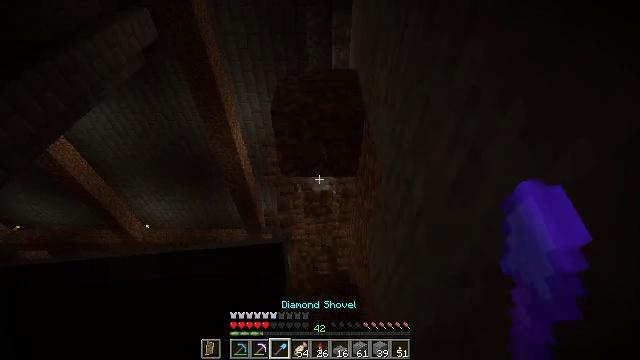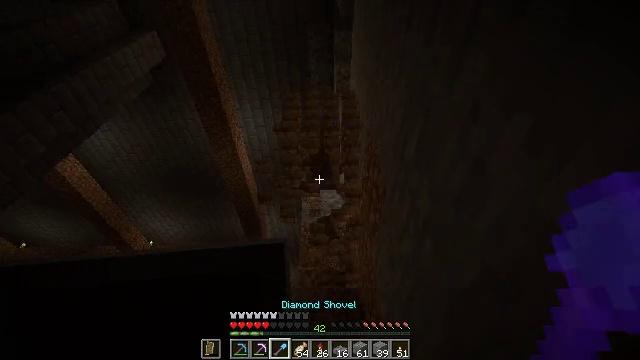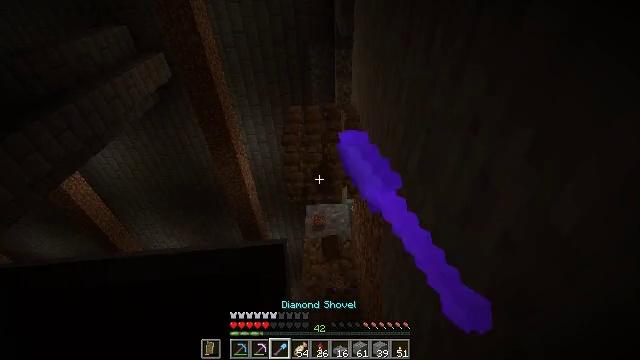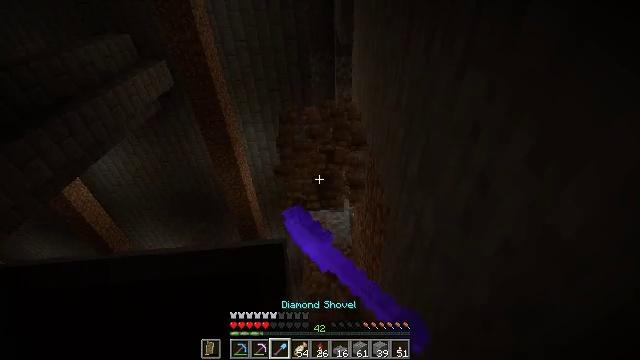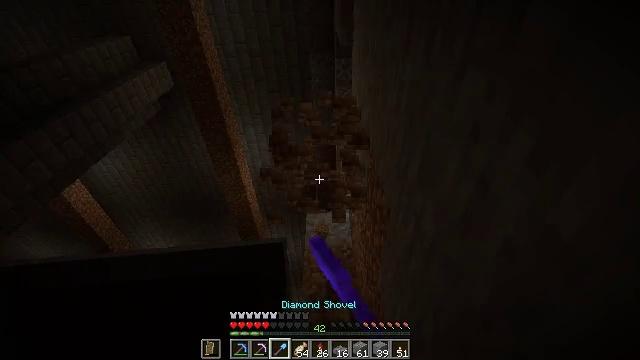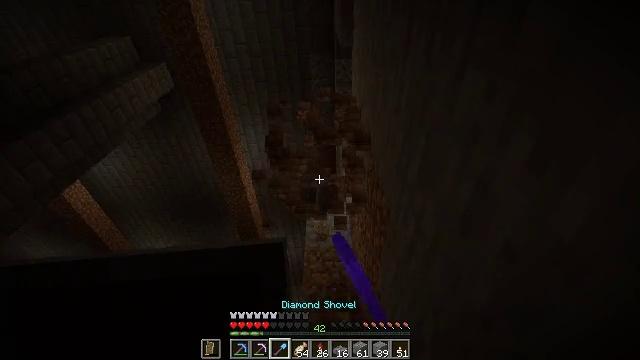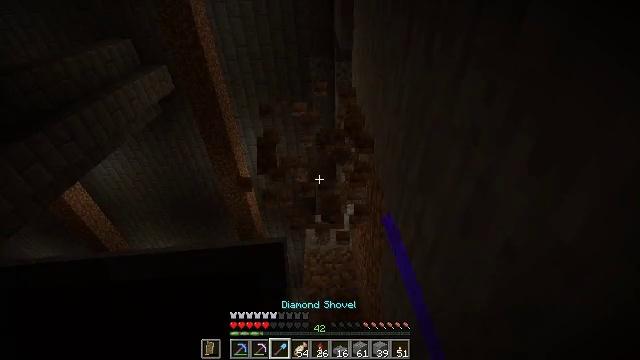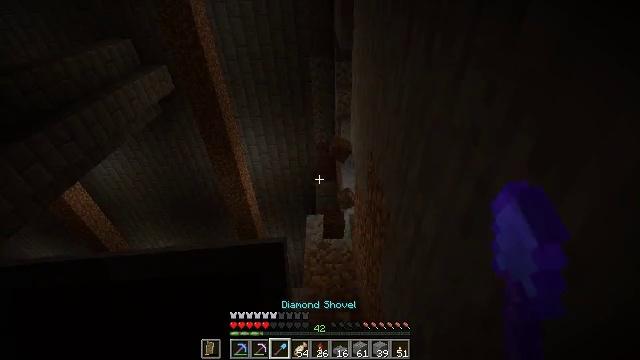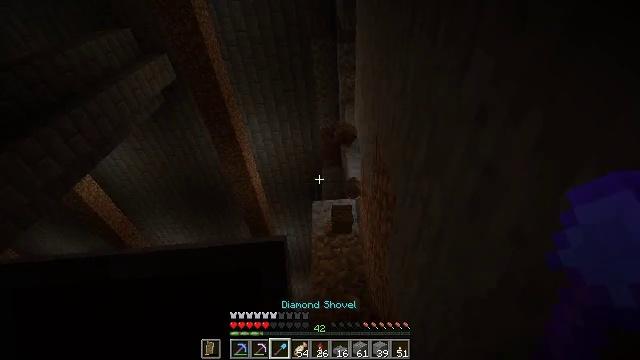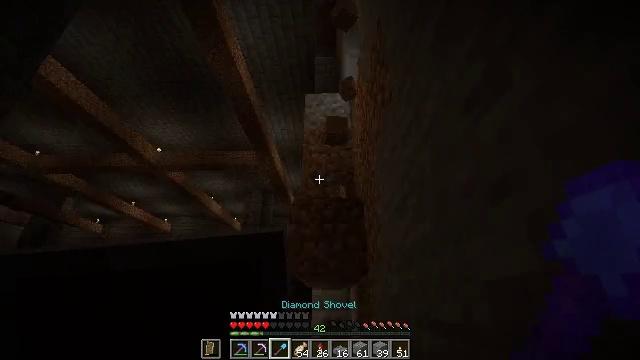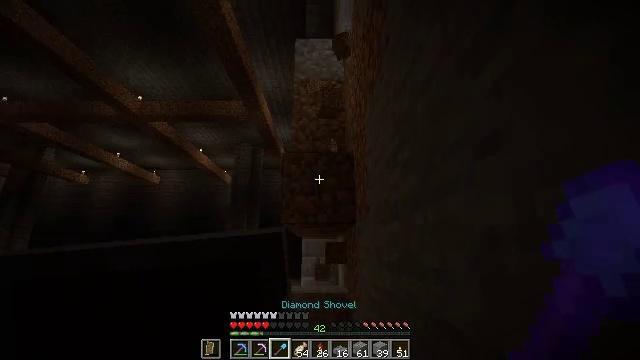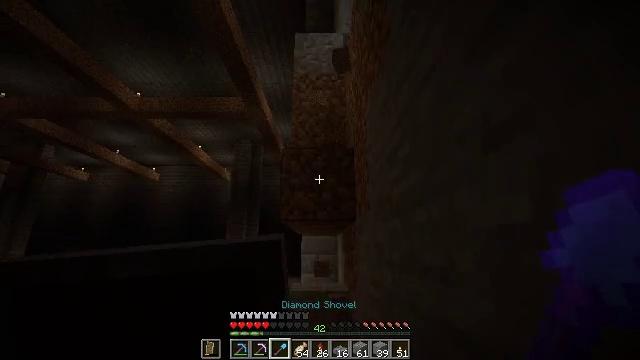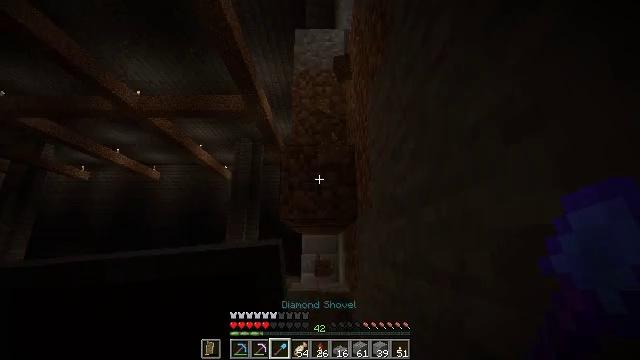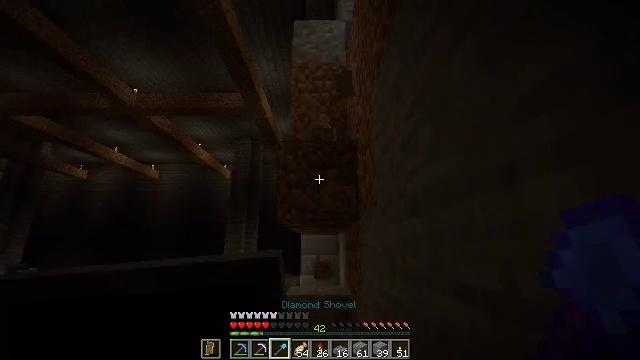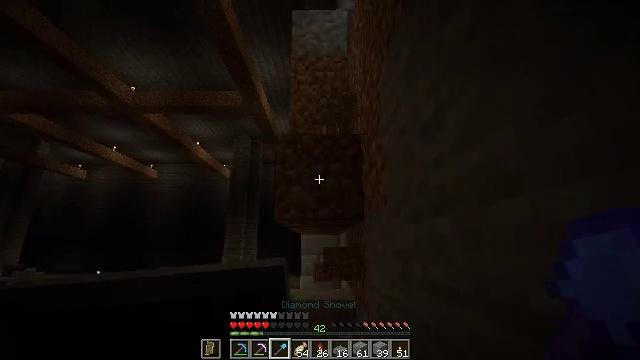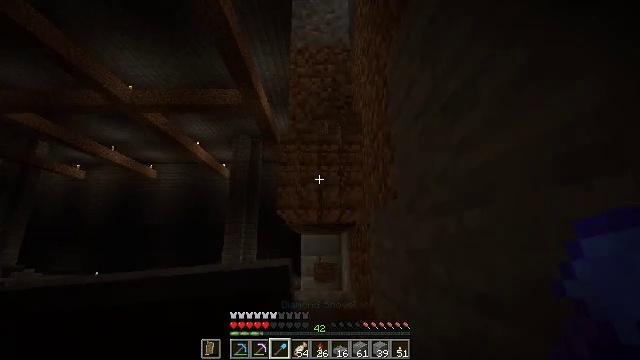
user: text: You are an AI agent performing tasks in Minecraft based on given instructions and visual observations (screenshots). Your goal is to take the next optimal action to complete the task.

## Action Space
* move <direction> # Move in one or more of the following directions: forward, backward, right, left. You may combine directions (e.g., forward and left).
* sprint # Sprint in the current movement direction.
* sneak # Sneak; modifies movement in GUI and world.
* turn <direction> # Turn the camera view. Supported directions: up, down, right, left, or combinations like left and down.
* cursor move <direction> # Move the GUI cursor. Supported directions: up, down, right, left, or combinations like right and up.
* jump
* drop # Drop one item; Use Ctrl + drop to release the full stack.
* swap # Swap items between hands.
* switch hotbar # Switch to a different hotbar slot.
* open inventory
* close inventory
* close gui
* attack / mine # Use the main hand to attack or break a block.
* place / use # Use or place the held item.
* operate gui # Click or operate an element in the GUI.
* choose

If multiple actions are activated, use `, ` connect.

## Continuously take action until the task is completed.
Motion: motion action
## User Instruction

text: Mine dirt from the ground.
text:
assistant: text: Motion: turn left and up, attack / mine
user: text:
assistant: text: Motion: turn up, attack / mine
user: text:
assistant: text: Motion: turn up, attack / mine
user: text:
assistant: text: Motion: attack / mine
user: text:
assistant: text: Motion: attack / mine
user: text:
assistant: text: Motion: attack / mine
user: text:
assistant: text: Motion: attack / mine
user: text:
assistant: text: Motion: turn left and down
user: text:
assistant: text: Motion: turn right and down
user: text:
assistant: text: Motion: turn right and down
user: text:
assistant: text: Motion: move forward
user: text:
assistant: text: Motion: move forward
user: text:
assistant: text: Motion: move forward
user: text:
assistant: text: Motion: move forward
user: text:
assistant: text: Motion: move forward, attack / mine
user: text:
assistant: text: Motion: move forward, attack / mine
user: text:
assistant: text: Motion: move forward, turn up, attack / mine
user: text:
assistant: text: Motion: move forward, turn up, attack / mine
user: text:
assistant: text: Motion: turn up, attack / mine
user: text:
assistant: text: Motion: turn up, attack / mine
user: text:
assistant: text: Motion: turn up, attack / mine
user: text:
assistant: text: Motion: turn up, attack / mine
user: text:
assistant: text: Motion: attack / mine
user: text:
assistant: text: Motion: attack / mine
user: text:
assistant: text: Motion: no_op